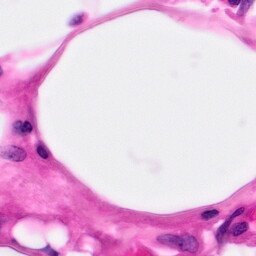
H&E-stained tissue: Pancreatic